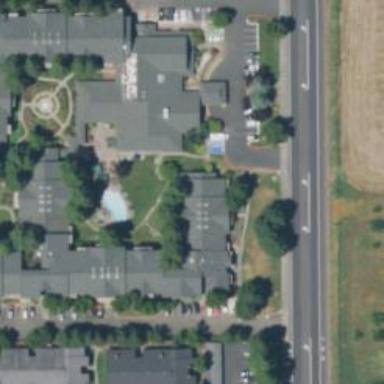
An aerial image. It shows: Hospital building.